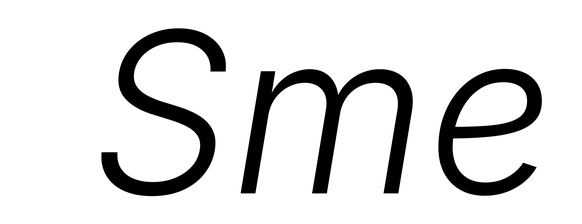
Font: Inter-Italic_Light_Italic